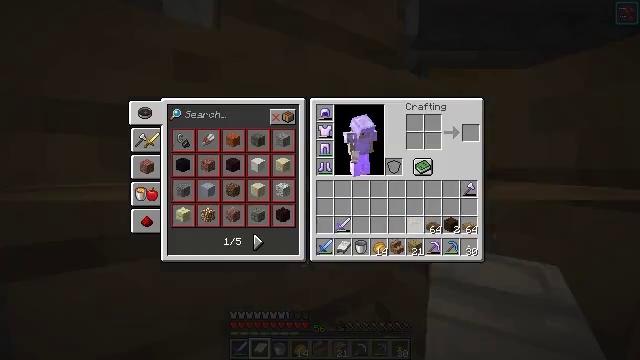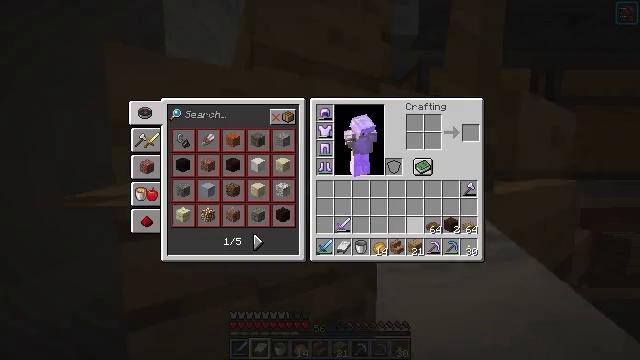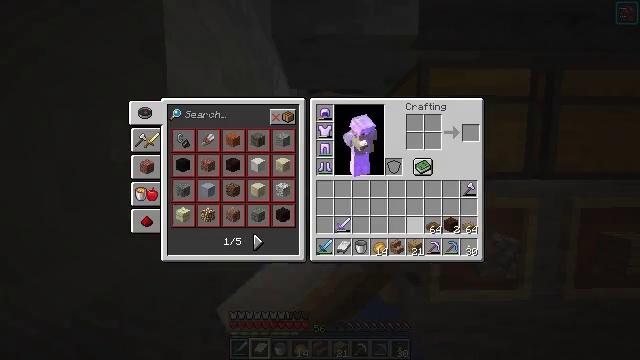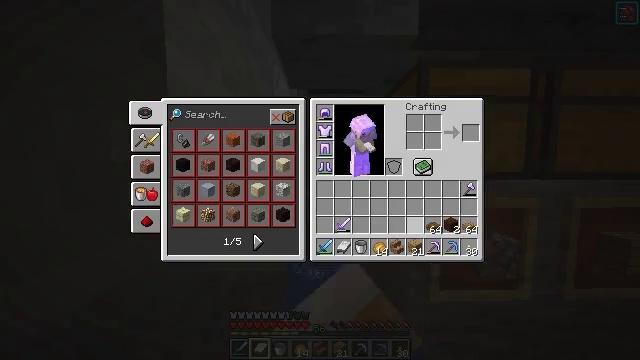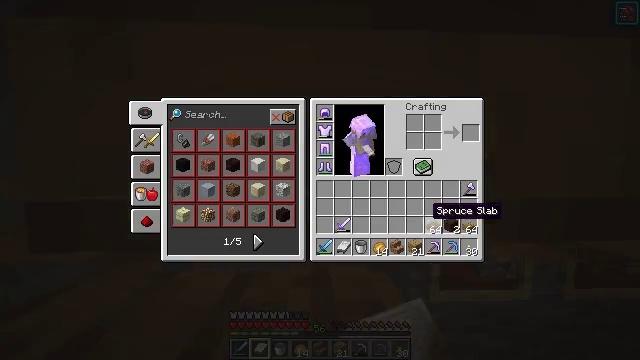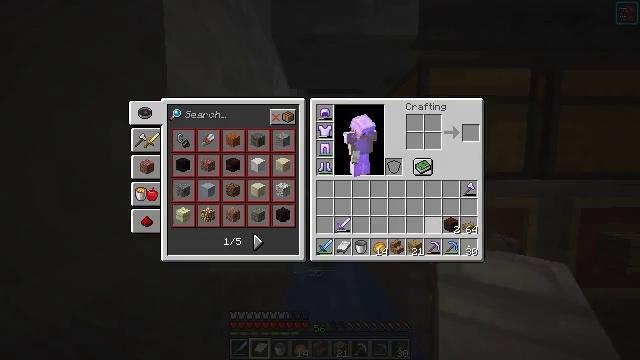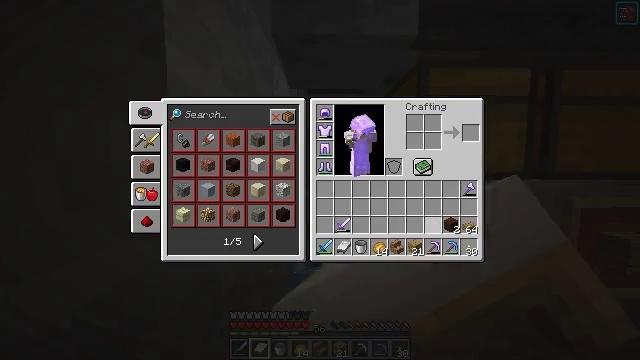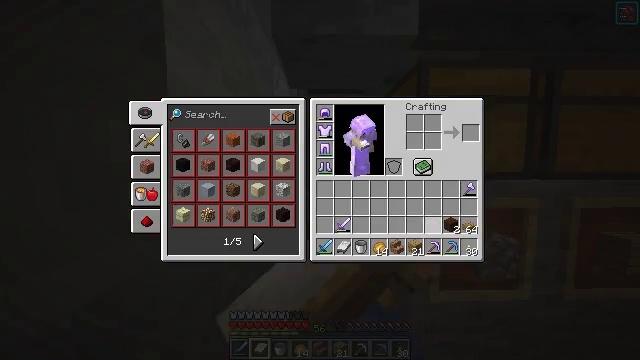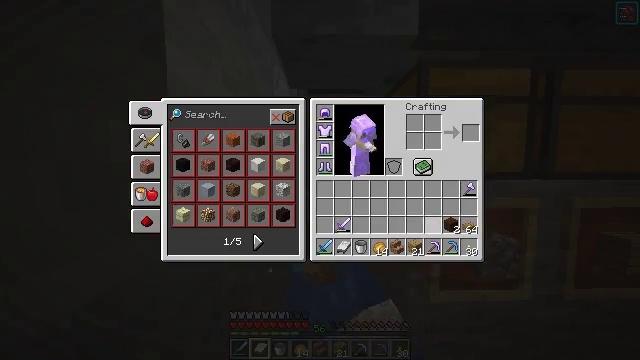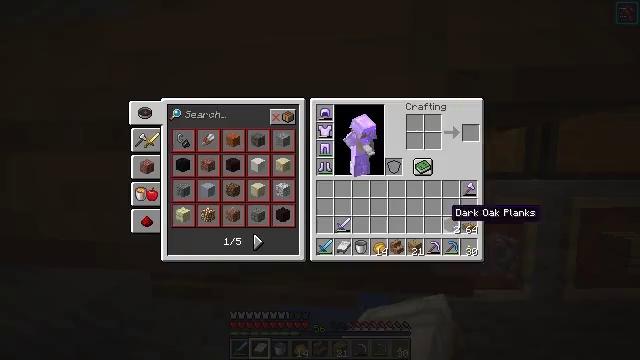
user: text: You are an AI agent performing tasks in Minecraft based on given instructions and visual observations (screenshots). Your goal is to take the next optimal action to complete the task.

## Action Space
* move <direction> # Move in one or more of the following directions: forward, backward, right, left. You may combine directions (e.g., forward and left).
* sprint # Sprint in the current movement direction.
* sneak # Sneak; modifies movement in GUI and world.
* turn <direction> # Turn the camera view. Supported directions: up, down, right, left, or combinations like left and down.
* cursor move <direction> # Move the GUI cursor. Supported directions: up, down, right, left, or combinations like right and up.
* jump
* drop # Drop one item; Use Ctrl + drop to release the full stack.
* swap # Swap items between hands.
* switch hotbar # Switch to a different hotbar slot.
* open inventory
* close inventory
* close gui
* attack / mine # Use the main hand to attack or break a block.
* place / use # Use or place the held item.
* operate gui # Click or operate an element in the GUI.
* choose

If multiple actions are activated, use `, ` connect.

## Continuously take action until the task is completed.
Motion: motion action
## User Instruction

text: Drop a spruce slab.
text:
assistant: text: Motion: sprint, drop, open gui
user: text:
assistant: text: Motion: sprint, drop
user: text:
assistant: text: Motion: sprint
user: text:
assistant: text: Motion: sprint
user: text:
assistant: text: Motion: sprint, drop
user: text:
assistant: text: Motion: sprint, drop
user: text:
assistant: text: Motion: sprint, drop
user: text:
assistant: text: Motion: sprint
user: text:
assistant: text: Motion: sprint, cursor move right
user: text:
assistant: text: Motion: sprint, drop